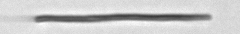
Label: fiber